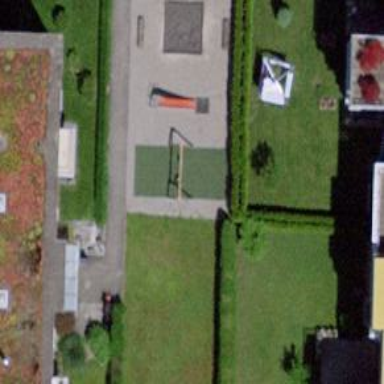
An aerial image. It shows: Playground area for leisure activities on the land.